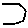
Label: hexagon